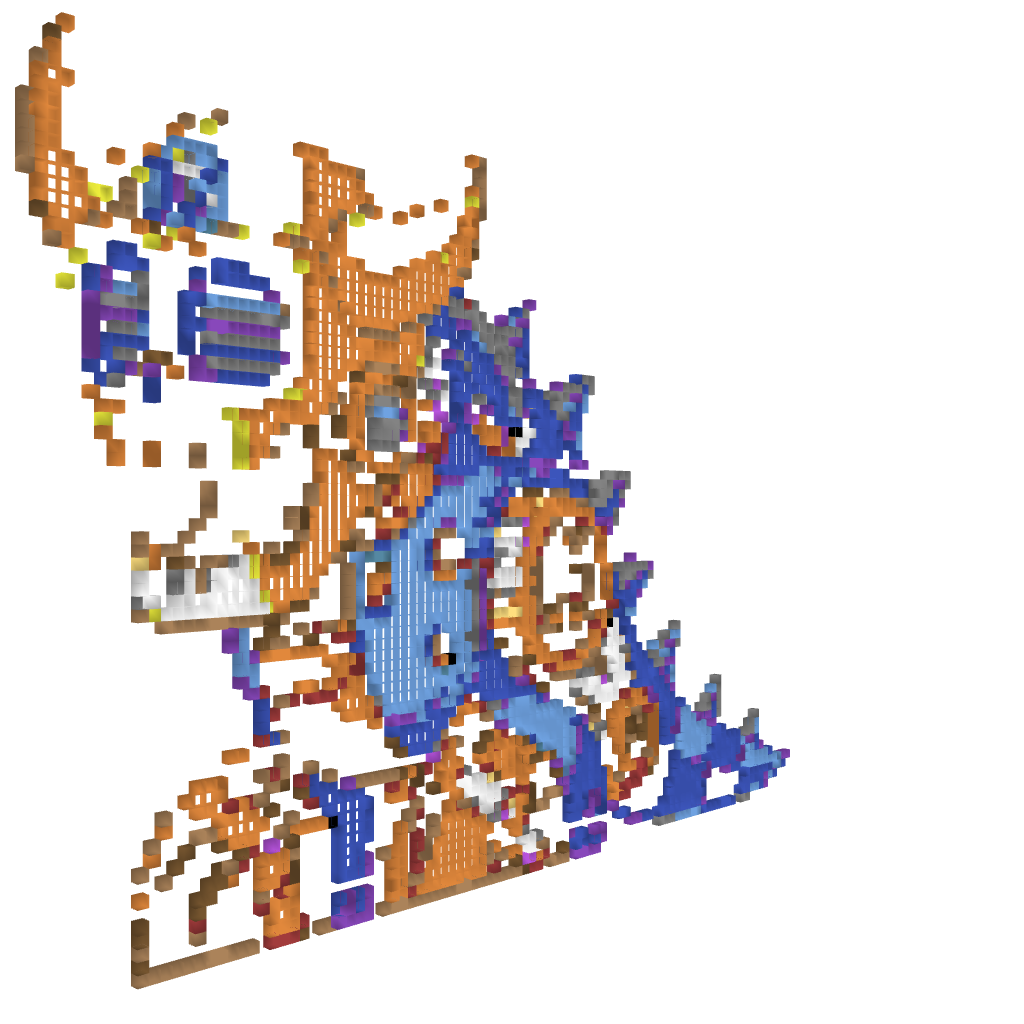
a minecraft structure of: Wily Machine #9 Small Version (ErnieCIII) bad low quality